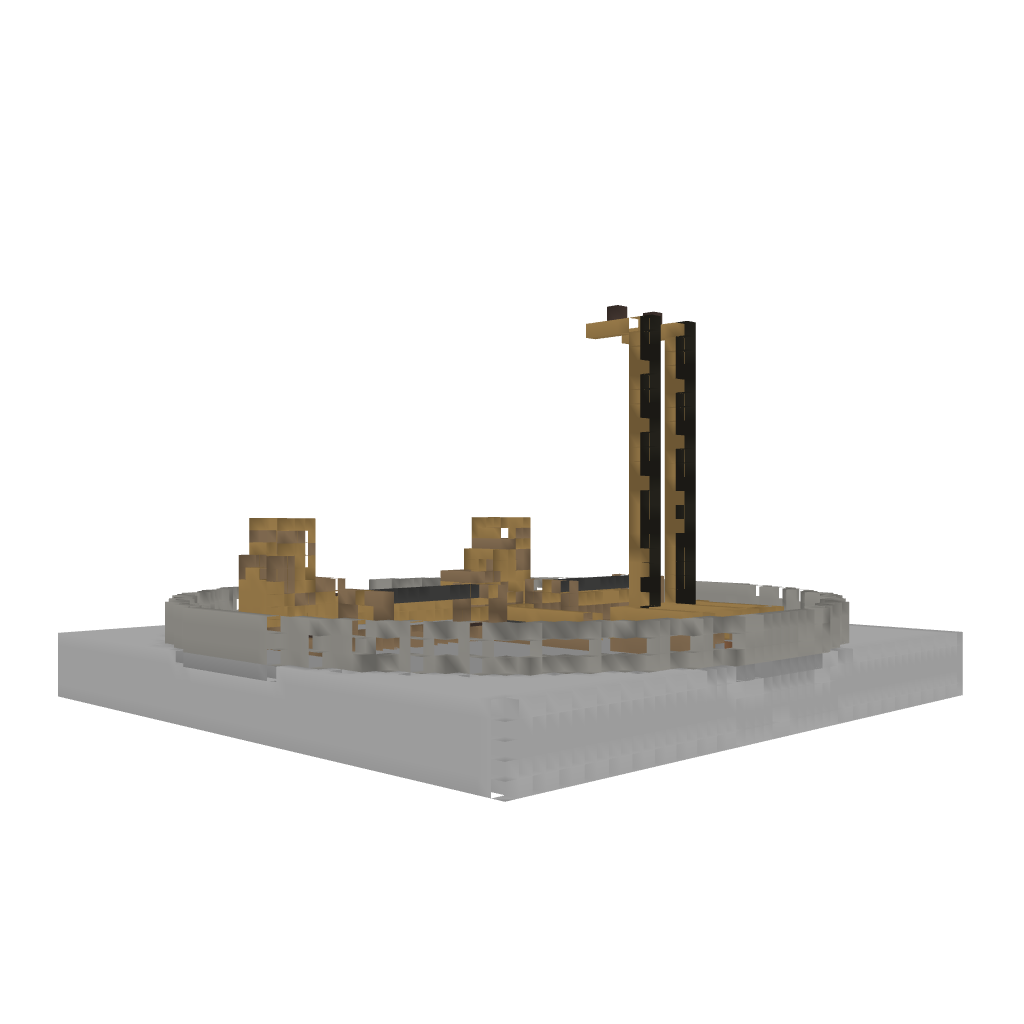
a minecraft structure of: SmartMoving(MOD) Crash Course